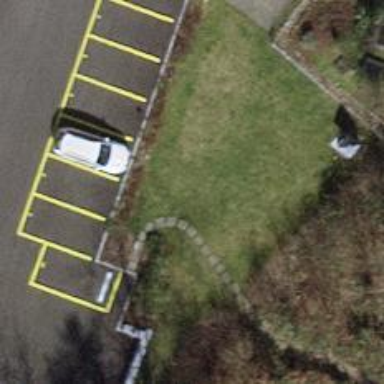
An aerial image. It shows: Path made of paving stones.